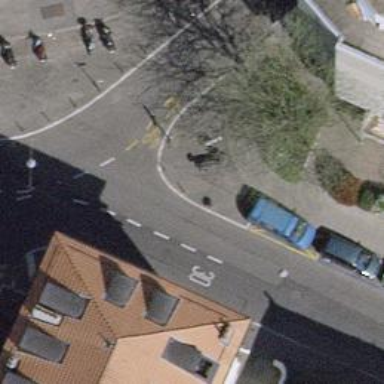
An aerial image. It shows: Unmarked road crossing.